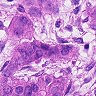
Metastatic tissue present: yes